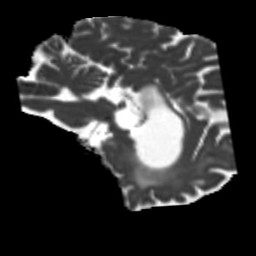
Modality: MD
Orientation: sagittal
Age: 40
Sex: male
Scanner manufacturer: siemens
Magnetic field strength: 3 T
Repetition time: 5.25 s
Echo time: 0.08 s